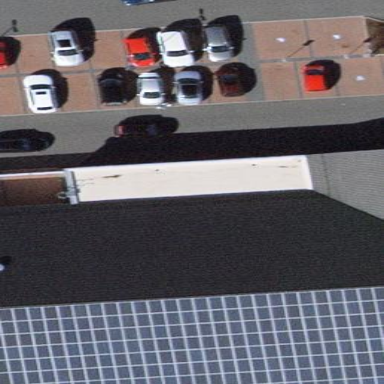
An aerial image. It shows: Supermarket located in building.